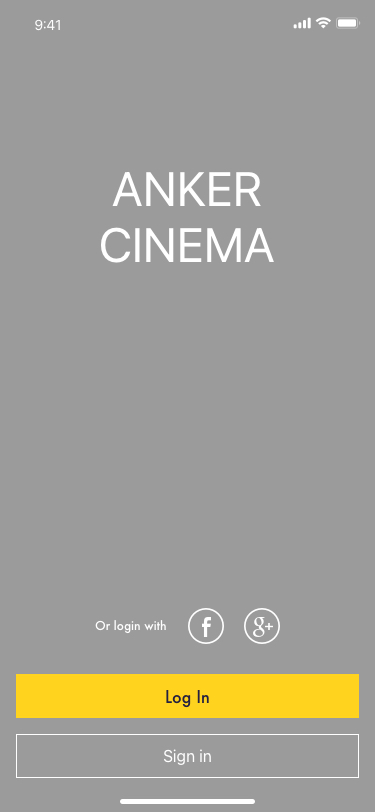
Text in this UI design:
9:41
ANKER CINEMA
Sign in
Log In
Or login with